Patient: sex M, age 61
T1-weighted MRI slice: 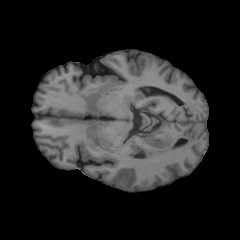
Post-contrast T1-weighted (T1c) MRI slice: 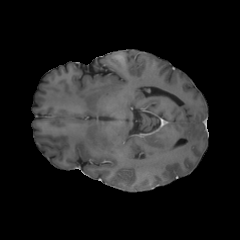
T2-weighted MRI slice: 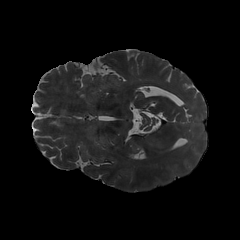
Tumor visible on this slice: no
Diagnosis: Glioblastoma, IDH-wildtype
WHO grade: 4